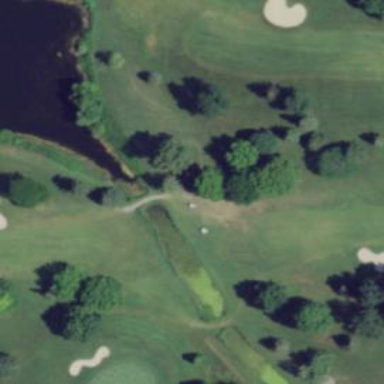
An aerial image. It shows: Pathway for golfing.